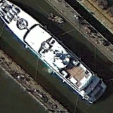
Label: Megayacht